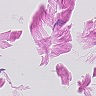
Metastatic tissue present: no